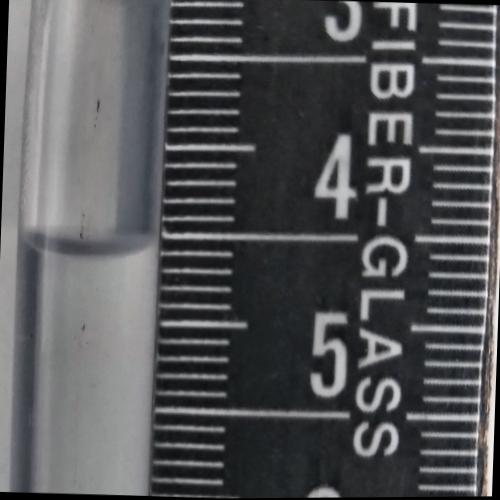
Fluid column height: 4.6 cm